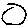
Label: circle